Question: I have an iPhone screen (see attached image) where the UITextView fills almost the entire screen. When the user taps in the control the keyboard is displayed and text can be entered. However, when the text reaches the level of the top of the keyboard the UITextView does not scroll the entered text up. The result is you can not see the remaining text that is entered. Swiping up in the UITextView does not scroll the text up either. Scrolling is enabled in the UITextView.

How do you get the UITextView to automatically scroll as the text entry reaches the level of the top of the keyboard?
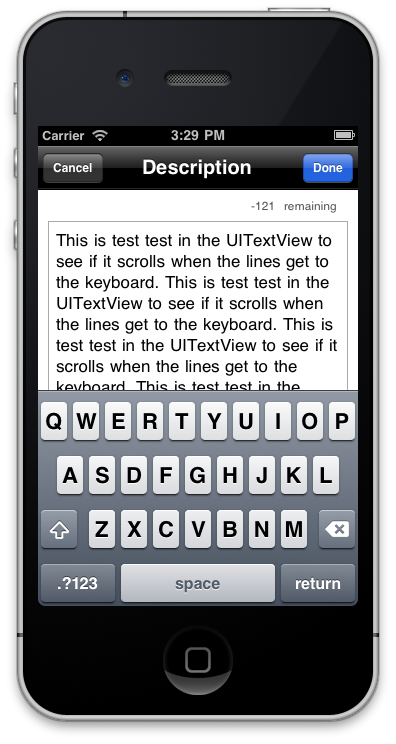
Answer: The UITextView scrolls automatically when text reaches its own height limit not keyboard or another object blocking the UITextView.
Maybe you can resize your UITextView when it becomes first responder to be of the height visible on the screen and resizes back to take the whole screen when it resign been first responder.